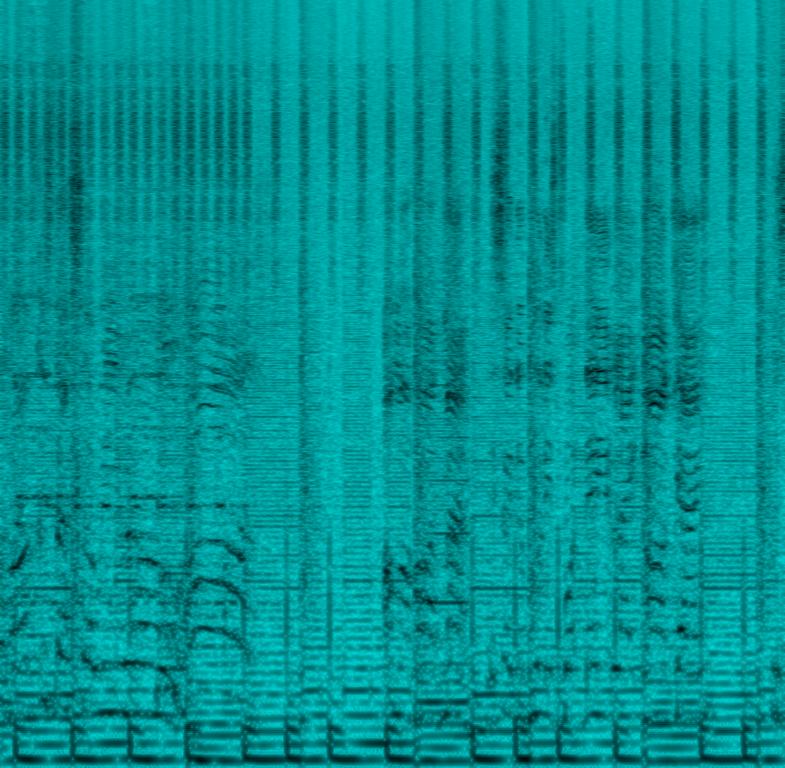
This hip-hop song features a male voice rapping the main lyrics. This is accompanied by programmed percussion playing a simple beat. Hand claps are played on every alternate count. The synth plays a repetitive melody in loop. The bass plays the root notes of the chords in harmony with the synth. This is a moderate tempo song. This song can be played in a club.